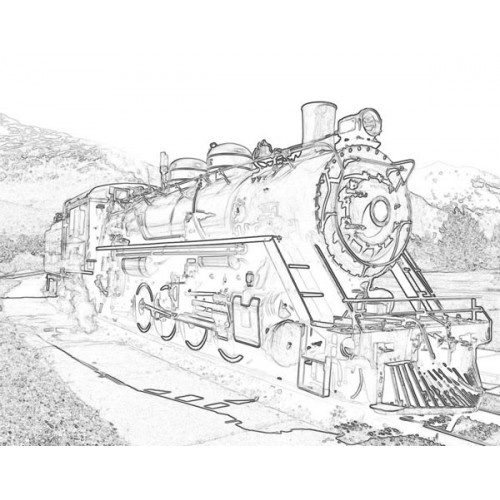
Label: steam locomotive